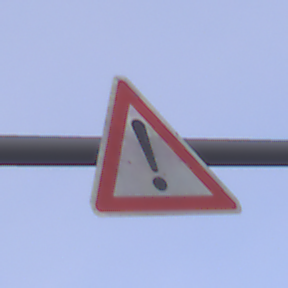
Verkehrszeichen: Gefahrenstelle
Umgebung: Outdoor, Urban
Tageszeit: MorningAfternoon
Wetter: PartlyCloudy
Licht: Natural
Jahreszeit: NotSpecified
Kontrast: LowContrast